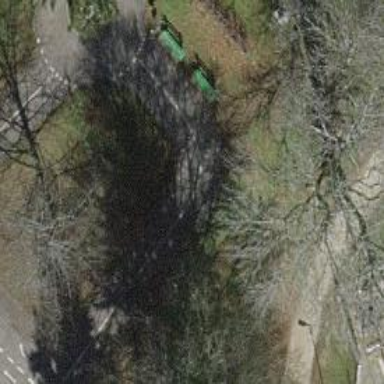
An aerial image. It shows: Bench.